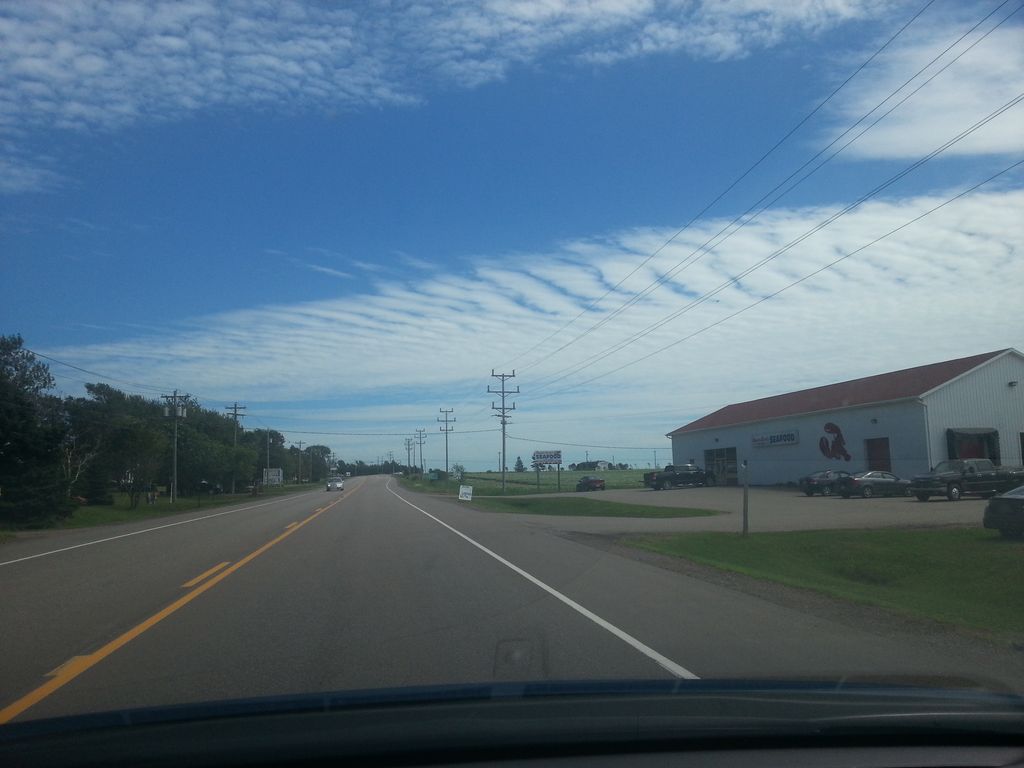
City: charlottetown